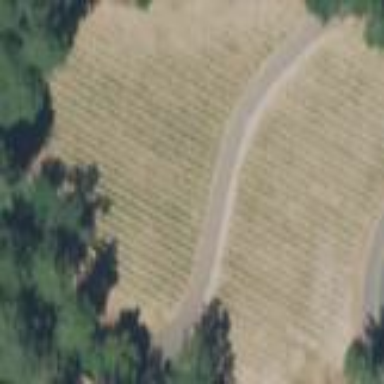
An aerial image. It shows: Vineyard growing grapes.